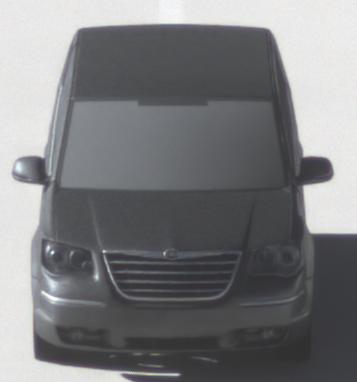
Make: Chrysler
Model: Grand Voyager 3.8
Detailed model: Grand Voyager
Model produced from: 2008/03
Model produced until: 2010/12
Doors: 5
Color: gray
Road condition: dry road
Daytime: morning or afternoon
Contrast: high contrast